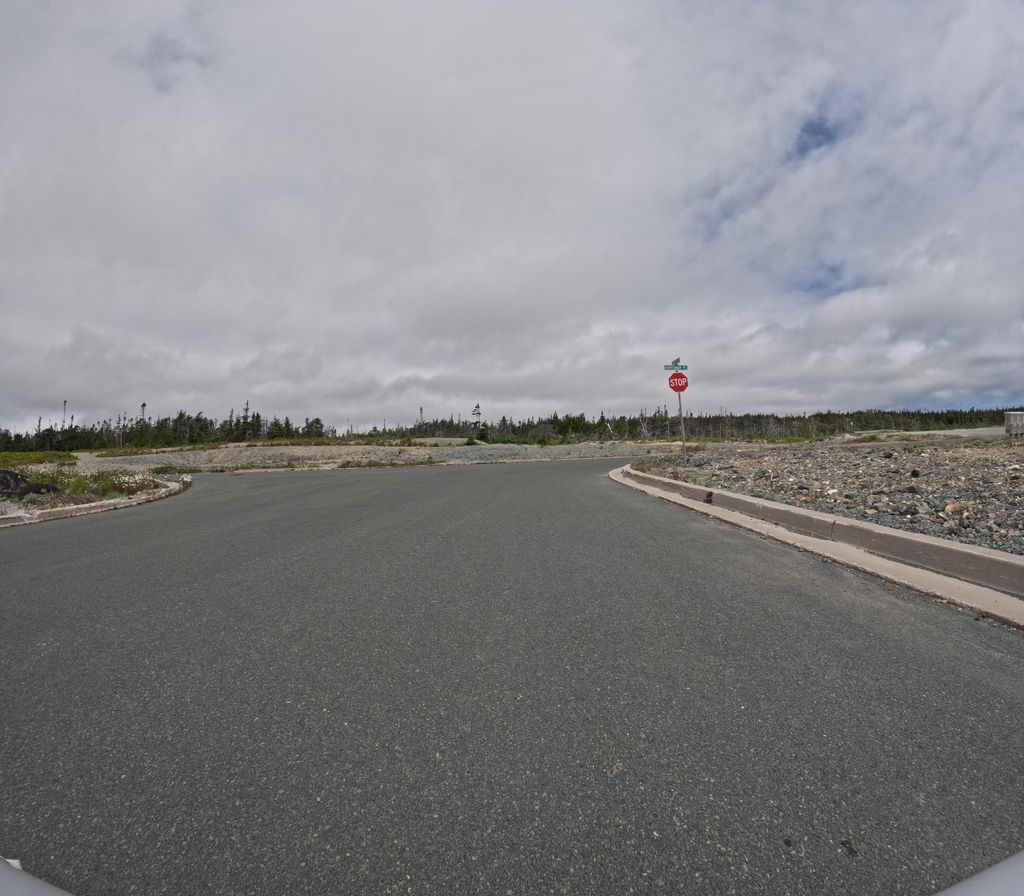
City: st_johns